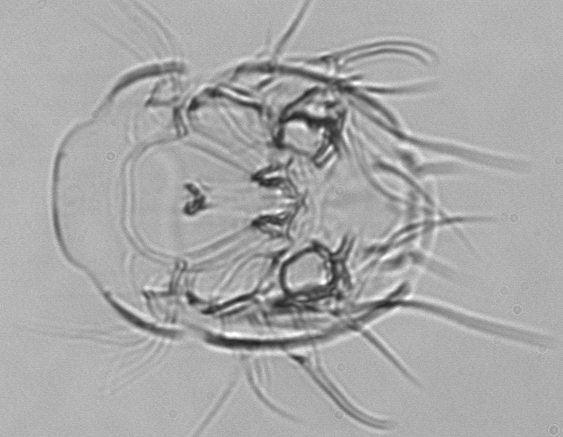
Label: zooplankton